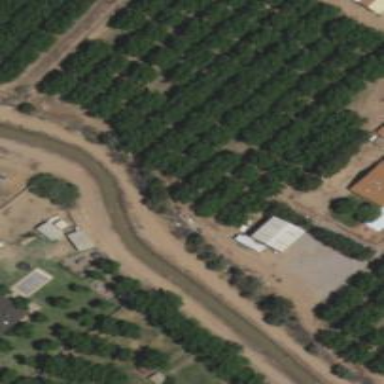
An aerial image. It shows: Orchard.